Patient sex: M
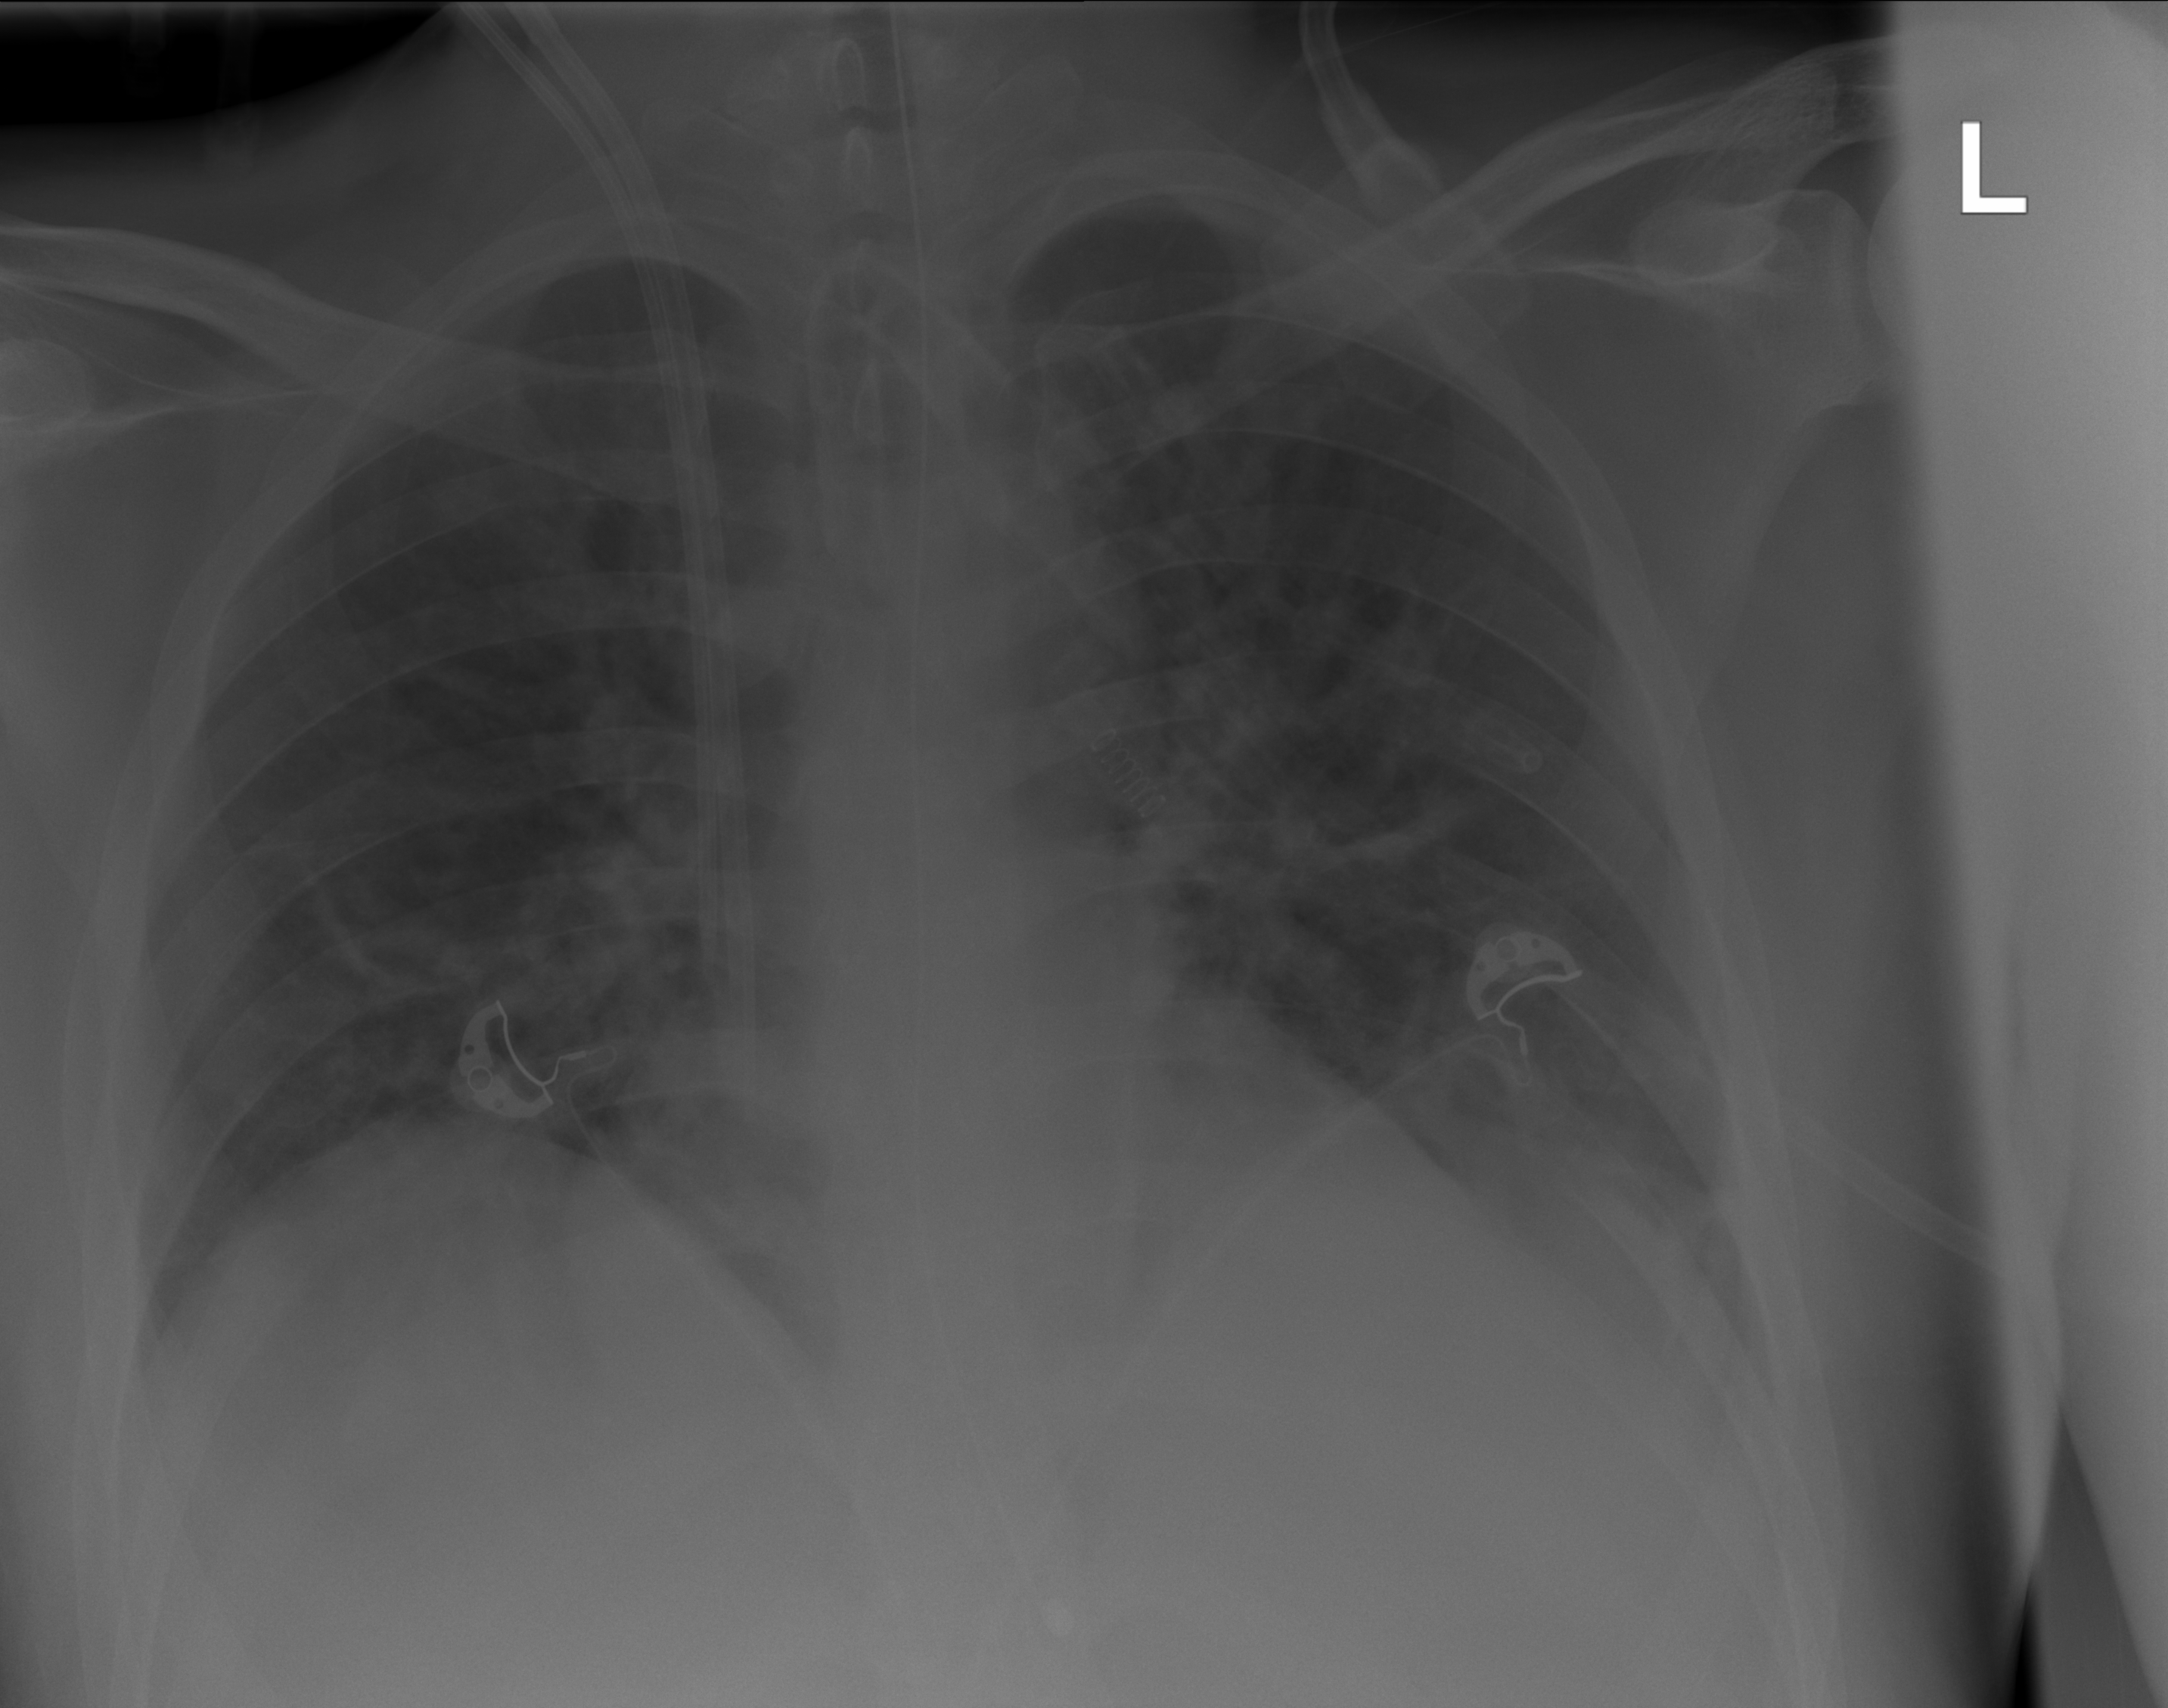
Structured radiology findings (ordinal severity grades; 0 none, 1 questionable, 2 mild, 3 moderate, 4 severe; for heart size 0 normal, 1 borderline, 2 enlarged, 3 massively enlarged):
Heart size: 2
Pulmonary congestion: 2
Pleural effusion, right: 2
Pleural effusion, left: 2
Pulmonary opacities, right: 1
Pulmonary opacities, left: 1
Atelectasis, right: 0
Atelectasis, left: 2